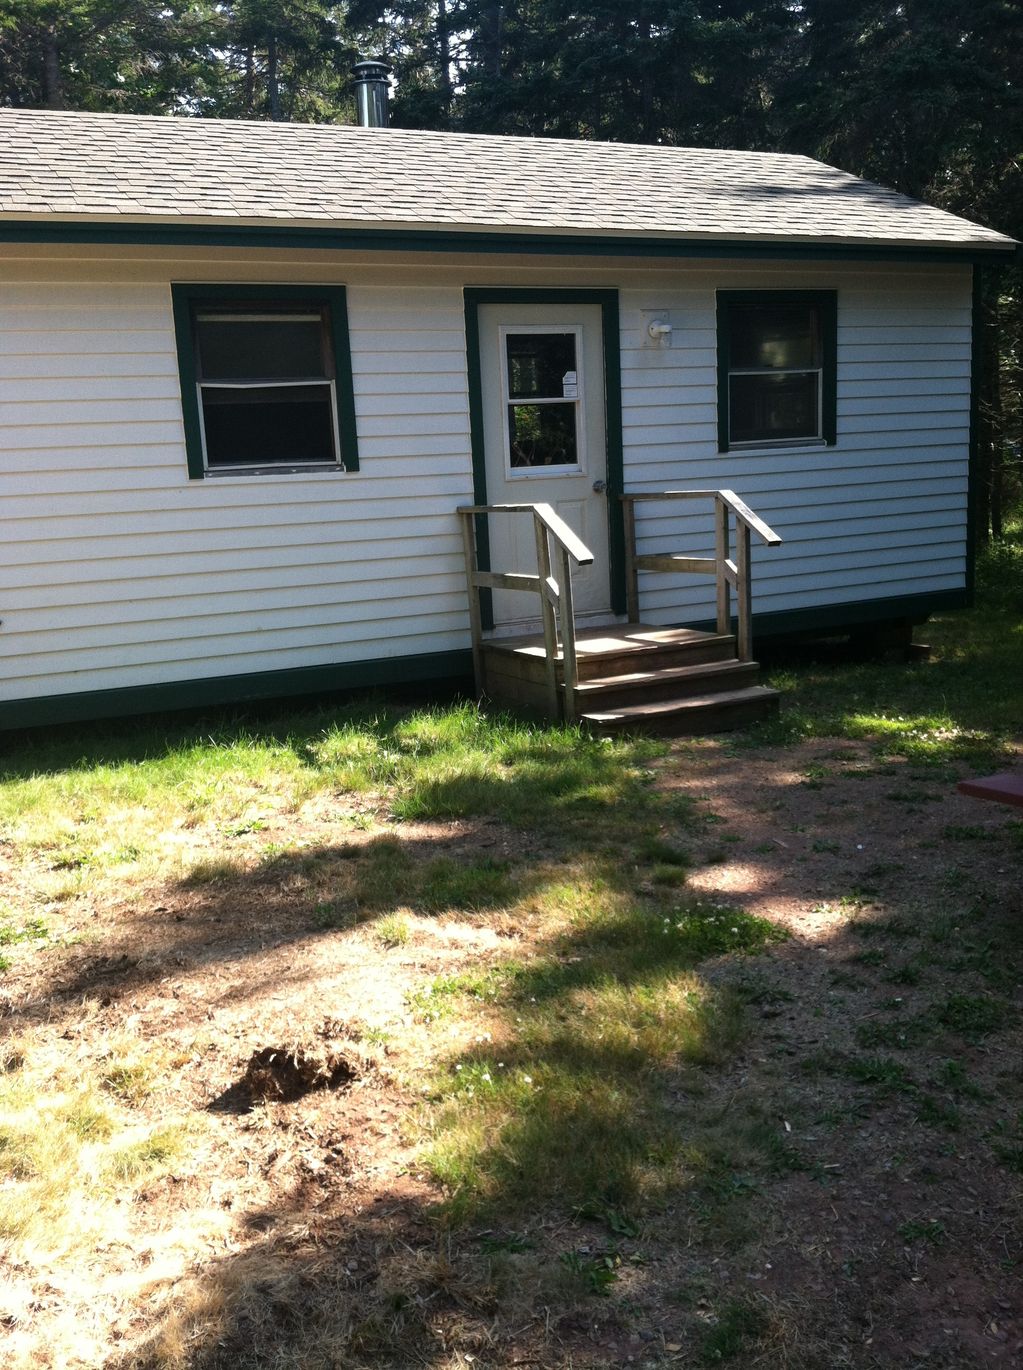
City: charlottetown